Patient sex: M
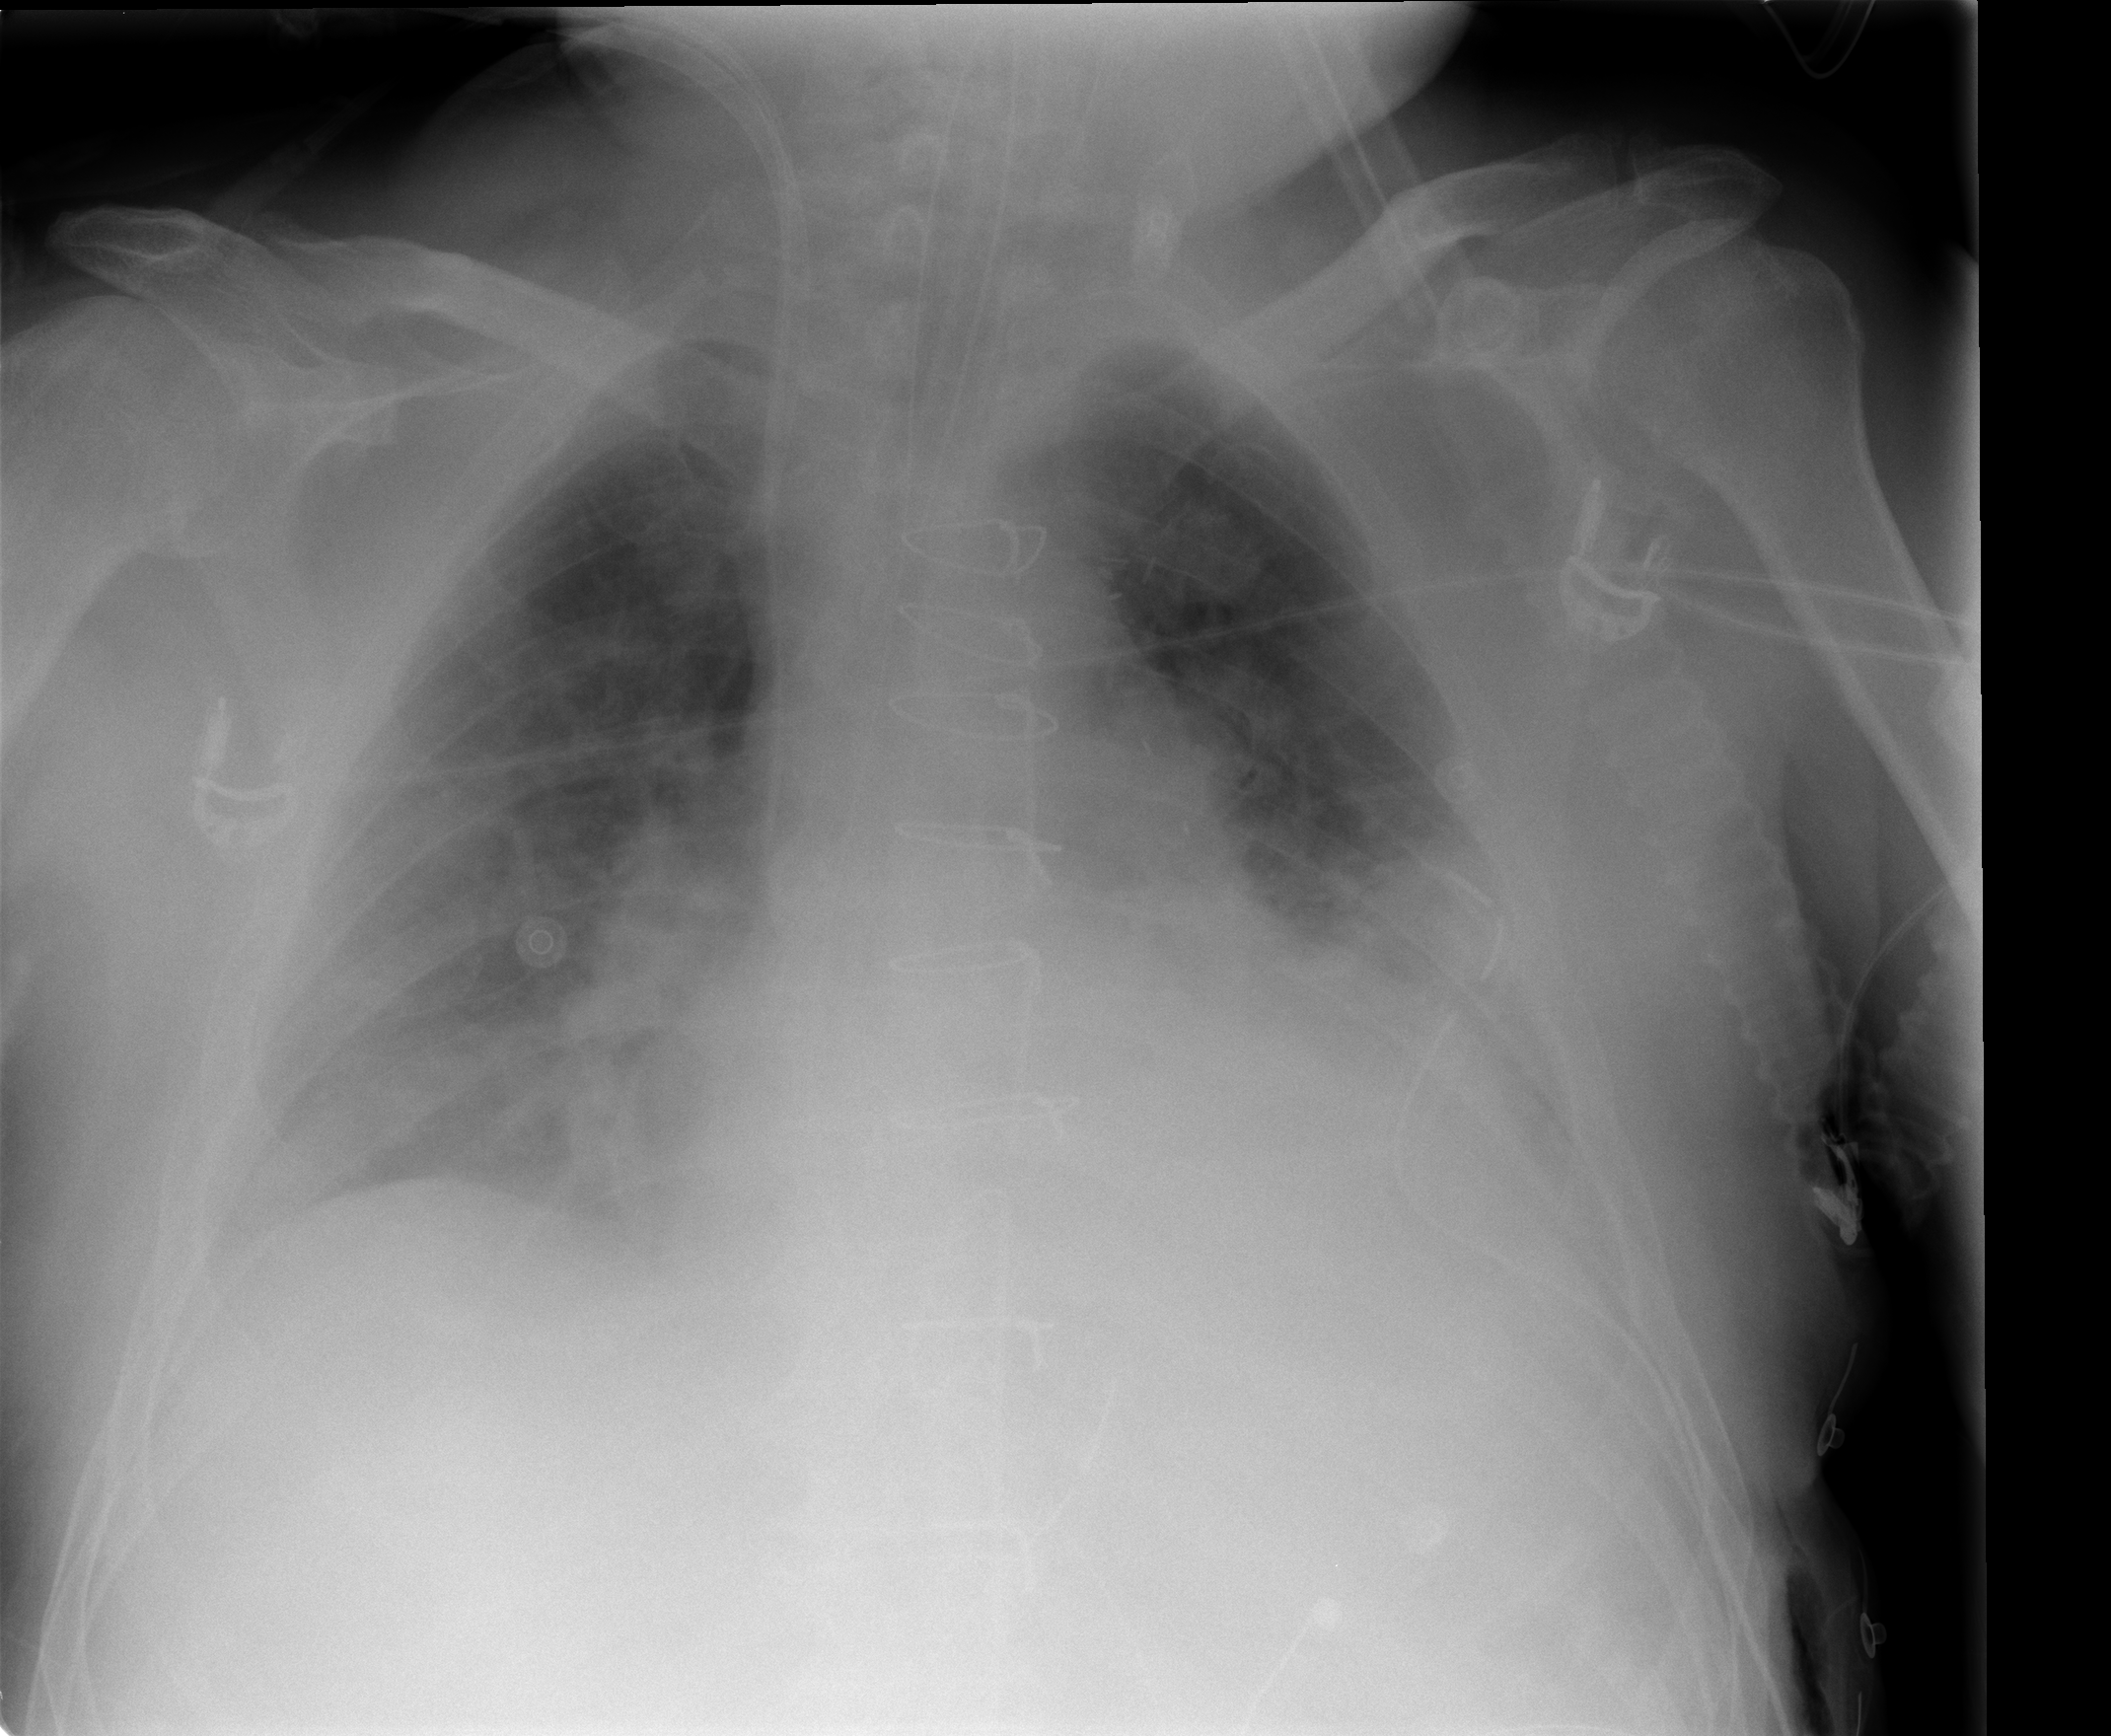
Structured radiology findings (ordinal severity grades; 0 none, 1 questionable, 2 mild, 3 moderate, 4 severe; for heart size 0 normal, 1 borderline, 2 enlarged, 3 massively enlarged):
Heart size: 2
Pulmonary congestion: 1
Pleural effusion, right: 0
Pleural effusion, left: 2
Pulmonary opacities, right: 0
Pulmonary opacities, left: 0
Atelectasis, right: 2
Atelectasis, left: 2